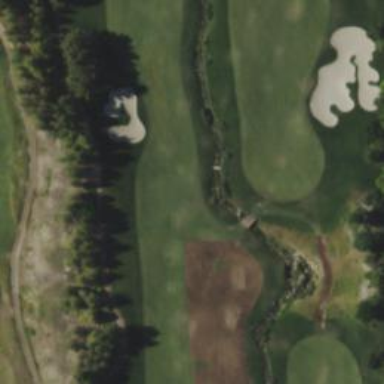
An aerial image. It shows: Path for both road and golf.